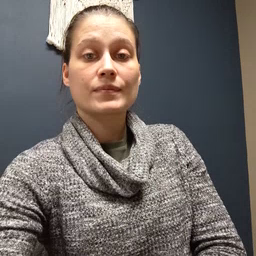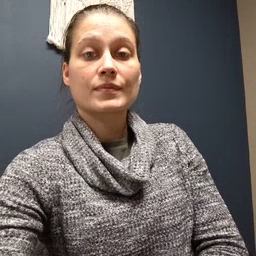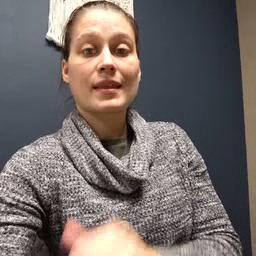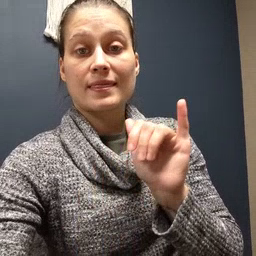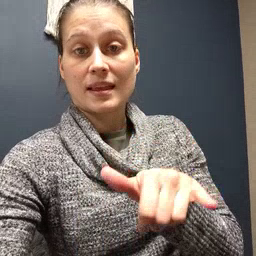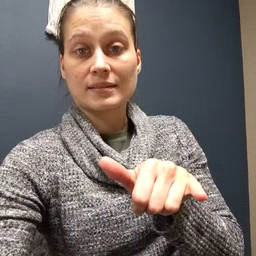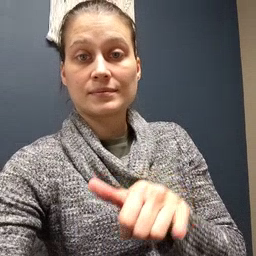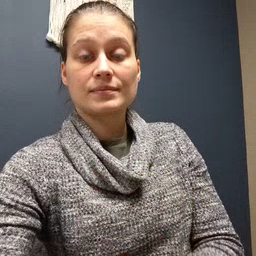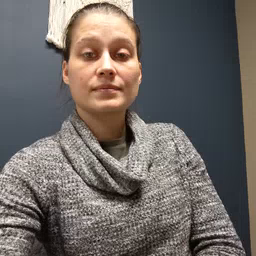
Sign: that